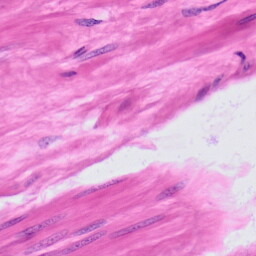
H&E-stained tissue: Prostate